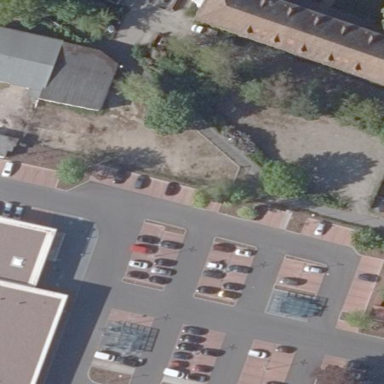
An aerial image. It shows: Supermarket located in building.